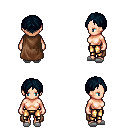
a pixel art fantasy rpg character, female body template, human, light skin, brown cape, gold greaves, raven parted hairstyle, white slippers, four views (front, back, left, right), 2x2 character sprite sheet, small pixel art, hard edges, no anti-aliasing